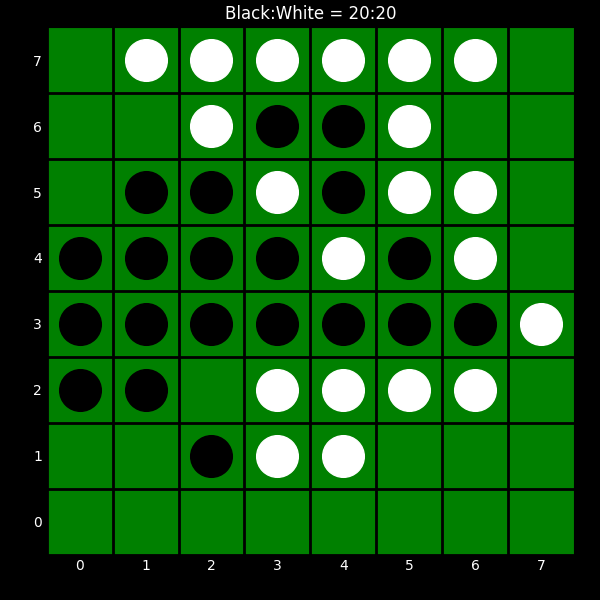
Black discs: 20
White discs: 20